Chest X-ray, PA view. Patient: 36 years old, sex F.
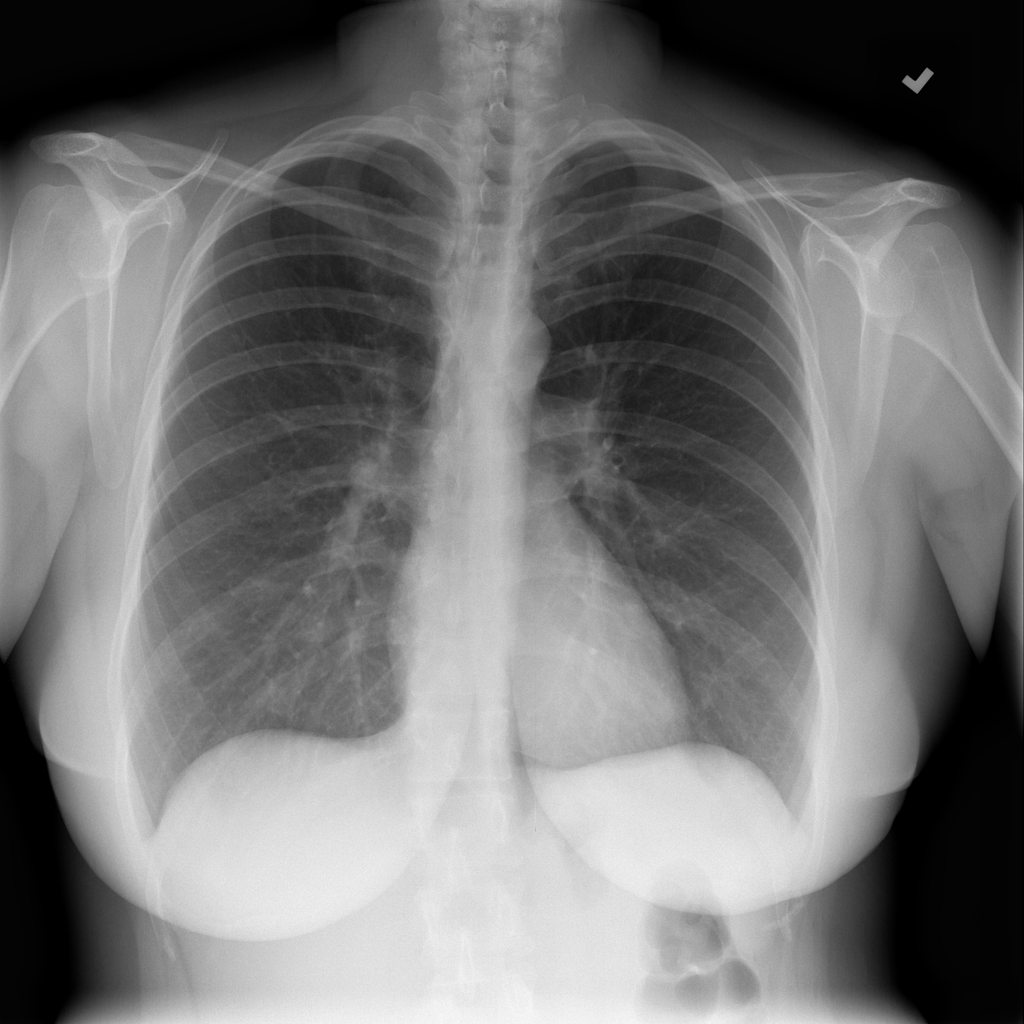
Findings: No Finding